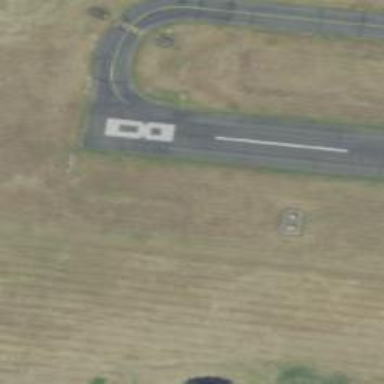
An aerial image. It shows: Asphalt runway at the airport.